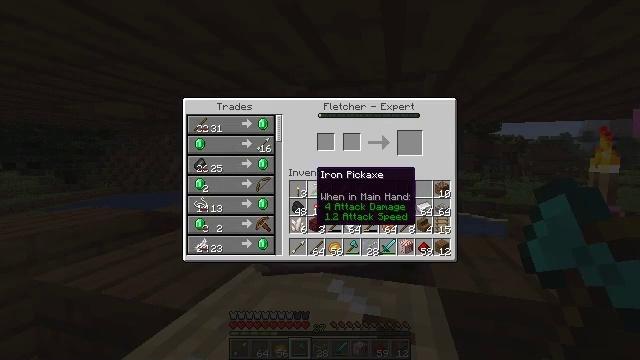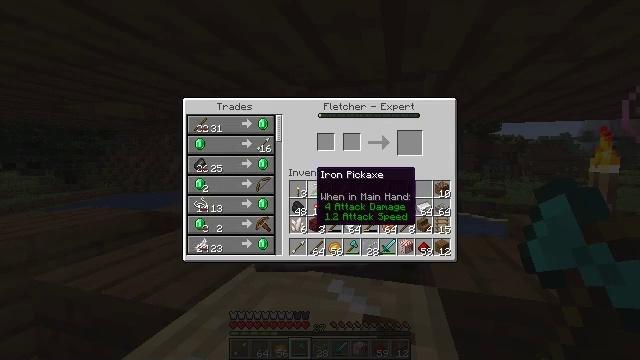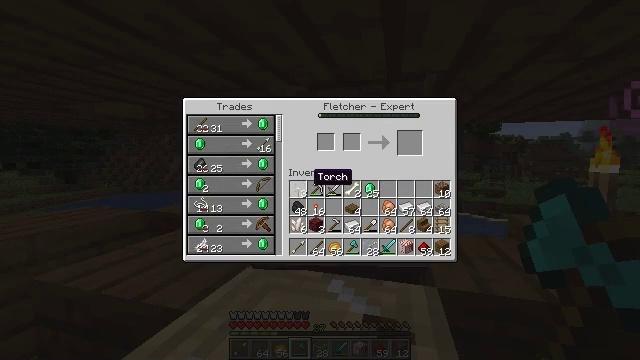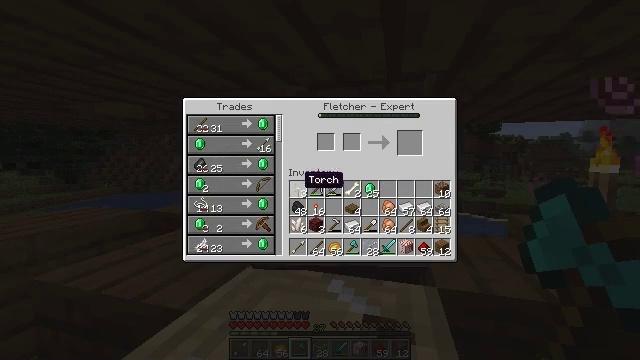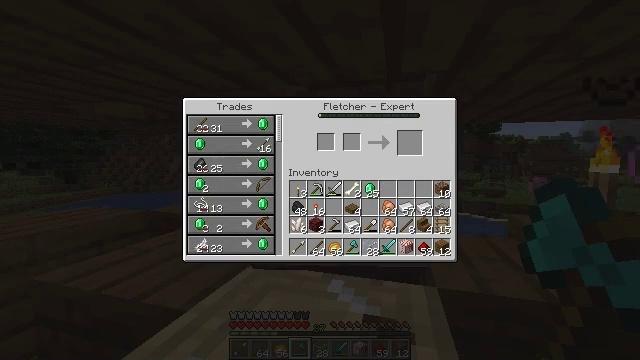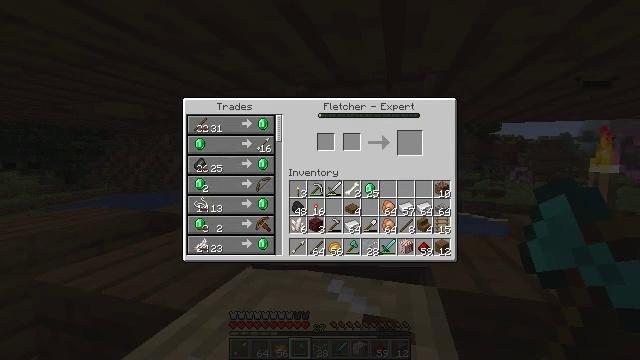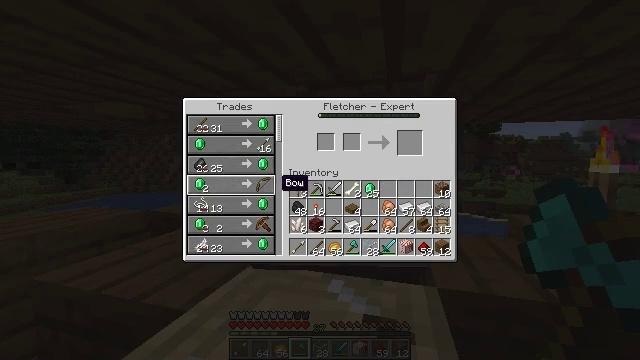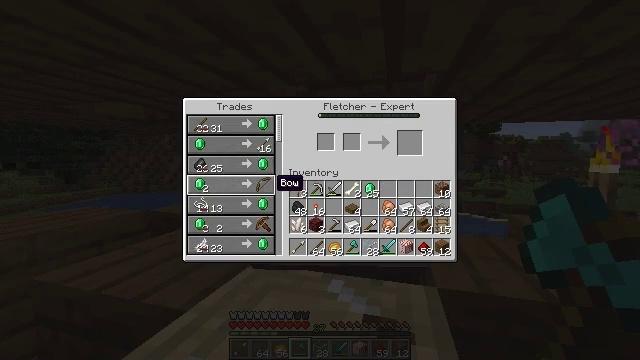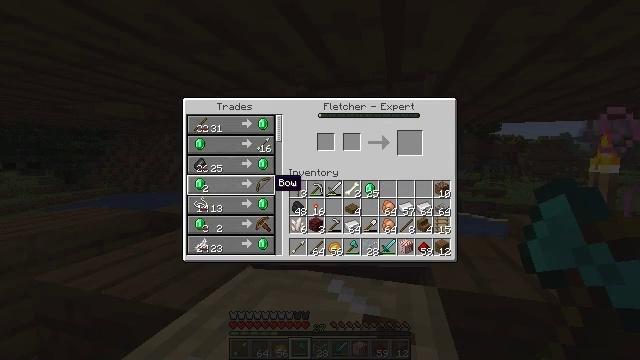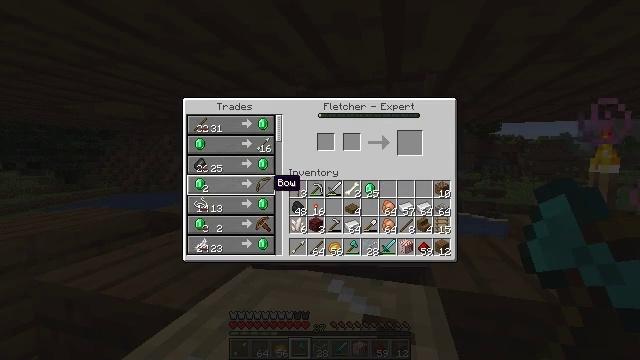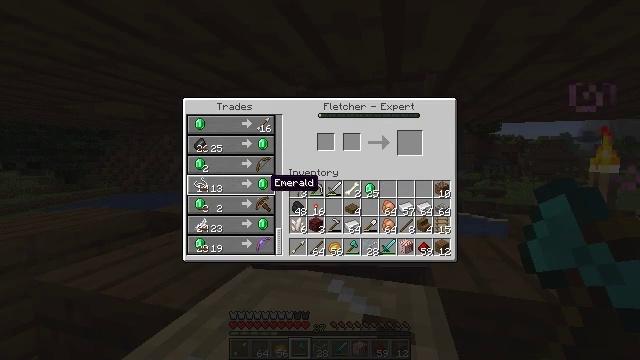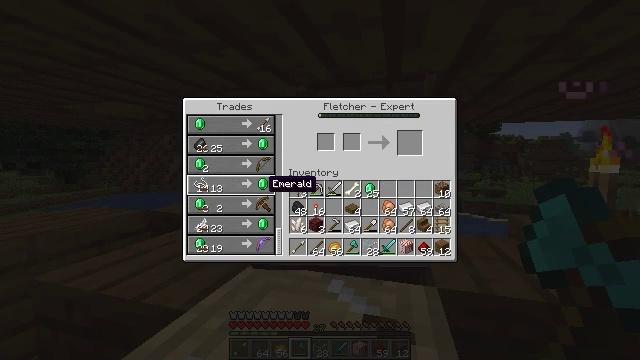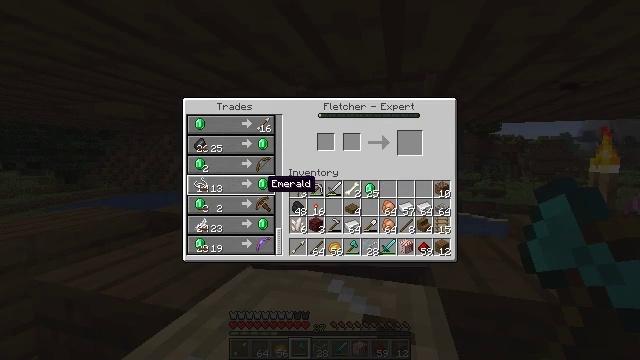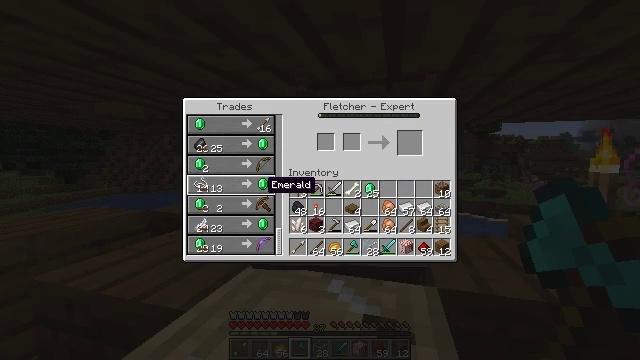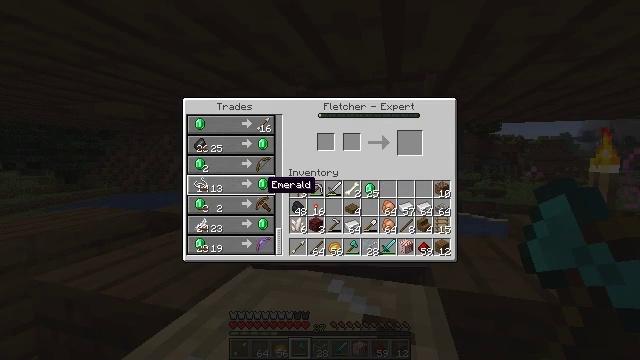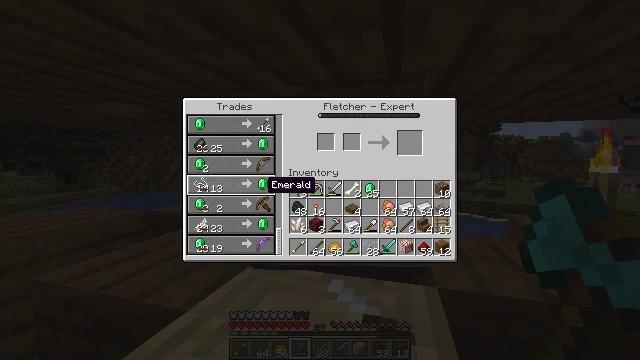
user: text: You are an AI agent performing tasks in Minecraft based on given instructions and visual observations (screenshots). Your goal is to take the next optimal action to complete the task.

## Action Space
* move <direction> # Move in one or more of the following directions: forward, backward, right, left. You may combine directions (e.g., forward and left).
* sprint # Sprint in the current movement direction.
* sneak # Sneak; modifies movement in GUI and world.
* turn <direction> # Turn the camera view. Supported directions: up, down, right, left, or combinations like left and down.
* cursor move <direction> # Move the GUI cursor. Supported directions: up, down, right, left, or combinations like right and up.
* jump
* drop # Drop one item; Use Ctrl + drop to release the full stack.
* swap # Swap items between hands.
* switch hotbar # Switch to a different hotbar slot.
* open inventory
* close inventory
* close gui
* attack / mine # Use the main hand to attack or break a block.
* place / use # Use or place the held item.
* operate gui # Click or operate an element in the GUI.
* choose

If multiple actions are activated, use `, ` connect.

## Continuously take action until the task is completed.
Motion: motion action
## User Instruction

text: Break the spruce slab from a structure.
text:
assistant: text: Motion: no_op
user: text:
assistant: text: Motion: no_op
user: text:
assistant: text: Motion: cursor move left
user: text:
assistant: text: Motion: cursor move left
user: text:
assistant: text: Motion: no_op
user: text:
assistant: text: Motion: cursor move left
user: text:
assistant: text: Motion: no_op
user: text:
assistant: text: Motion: no_op
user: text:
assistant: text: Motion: no_op
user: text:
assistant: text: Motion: no_op
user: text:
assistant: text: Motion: no_op
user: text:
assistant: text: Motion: no_op
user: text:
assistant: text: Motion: no_op
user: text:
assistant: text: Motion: no_op
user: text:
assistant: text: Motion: no_op
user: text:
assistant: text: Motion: no_op
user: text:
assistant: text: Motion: no_op
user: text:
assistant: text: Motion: no_op
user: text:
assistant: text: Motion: no_op
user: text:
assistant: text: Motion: no_op
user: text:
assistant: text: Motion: no_op
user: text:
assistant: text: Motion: no_op
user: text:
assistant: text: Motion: no_op
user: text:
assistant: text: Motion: no_op
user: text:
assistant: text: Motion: no_op
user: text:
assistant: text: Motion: no_op
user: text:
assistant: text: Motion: no_op
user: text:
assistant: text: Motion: no_op
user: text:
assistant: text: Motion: no_op
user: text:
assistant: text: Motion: no_op